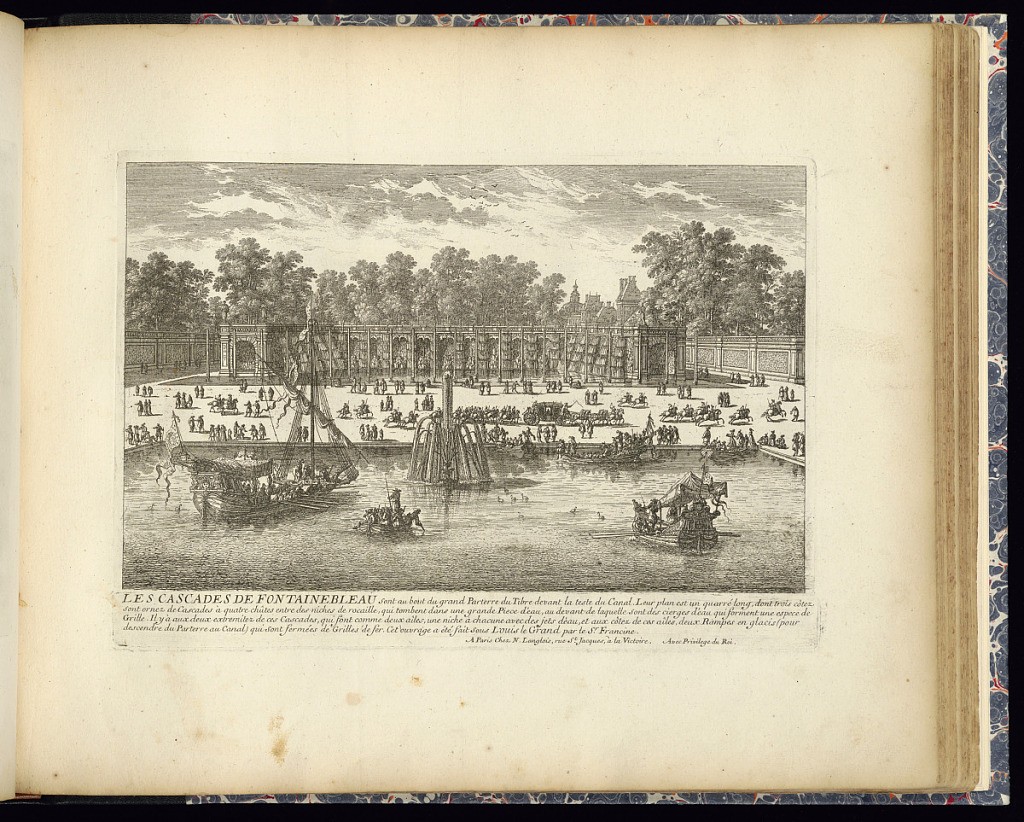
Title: LES CASCADES DE FONTAINEBLEAU
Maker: Gabriel Perelle, French, 1604–1677
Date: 1660–1703
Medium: Etching on laid paper
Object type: Print
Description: View of the gardens of the palace of Fontainebleau. Large basin in the foreground with a fountain, sailboats, and smaller row boats with figures. Beyond, there is a large pavilion with fountains in rocaille niches, and a large basin. Figures, horseman, and a horse-drawn carriage in the grounds. Trees and buildings in the background. The title and description are lettered on a separate plate, printed directly below the image.